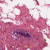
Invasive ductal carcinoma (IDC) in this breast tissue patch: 0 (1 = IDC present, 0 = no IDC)